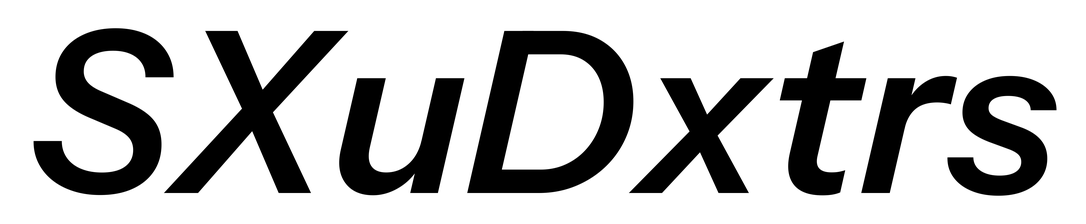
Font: InstrumentSans-Italic_SemiBold_Italic